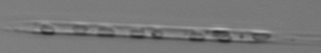
Label: Rhizosolenia